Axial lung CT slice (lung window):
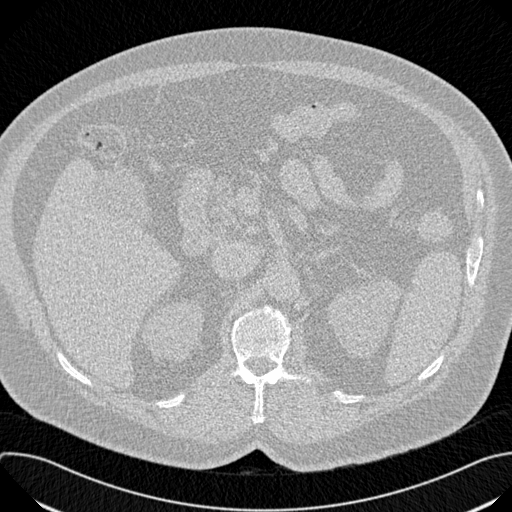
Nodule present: no